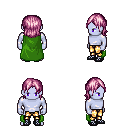
a pixel art fantasy rpg character, male body template, dark elf, purple skin, green cape, gold greaves, pink long bangs hairstyle, ghillies, four views (front, back, left, right), 2x2 character sprite sheet, small pixel art, hard edges, no anti-aliasing